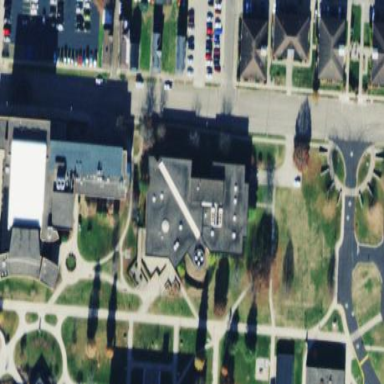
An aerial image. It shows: Building that serves as library.